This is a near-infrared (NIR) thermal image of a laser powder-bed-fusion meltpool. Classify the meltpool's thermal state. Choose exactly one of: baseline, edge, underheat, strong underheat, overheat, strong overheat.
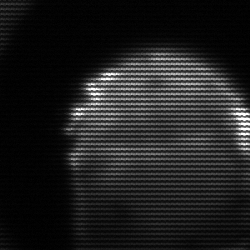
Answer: edge